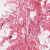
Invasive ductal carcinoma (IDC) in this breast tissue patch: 0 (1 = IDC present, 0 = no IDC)